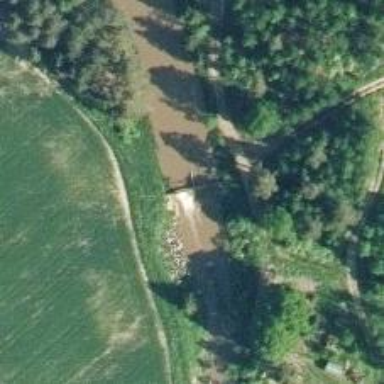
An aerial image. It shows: Path on bridge over weir.